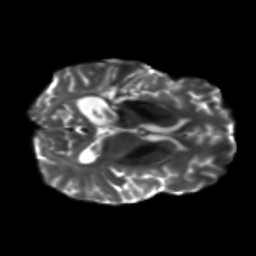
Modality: T2w
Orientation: axial
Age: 49
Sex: male
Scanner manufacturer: siemens
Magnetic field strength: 3 T
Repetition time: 5.47 s
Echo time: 0.0854 s